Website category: auto
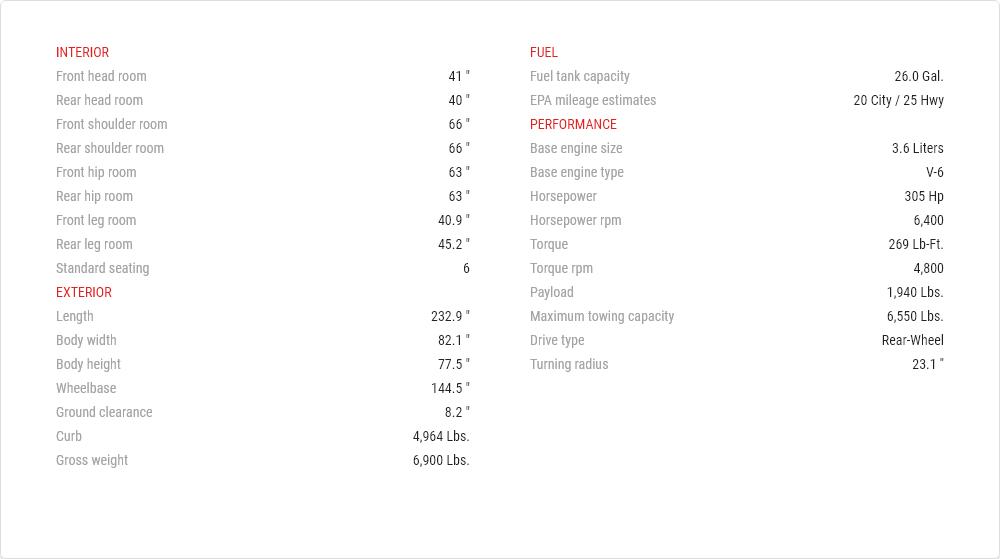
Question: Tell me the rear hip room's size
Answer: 63 "

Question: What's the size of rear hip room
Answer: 63 "

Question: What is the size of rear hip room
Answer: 63 "

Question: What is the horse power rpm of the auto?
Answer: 6,400

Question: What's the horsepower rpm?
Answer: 6,400

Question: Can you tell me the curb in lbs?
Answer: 4,964 lbs.

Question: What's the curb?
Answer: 4,964 lbs.

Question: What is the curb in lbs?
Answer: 4,964 lbs.

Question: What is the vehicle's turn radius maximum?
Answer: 23.1 ''

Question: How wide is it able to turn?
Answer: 23.1 ''

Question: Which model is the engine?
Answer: V-6

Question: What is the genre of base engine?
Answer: V-6

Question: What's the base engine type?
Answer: V-6

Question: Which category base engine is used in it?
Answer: V-6

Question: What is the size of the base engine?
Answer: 3.6 liters

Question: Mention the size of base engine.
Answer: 3.6 liters

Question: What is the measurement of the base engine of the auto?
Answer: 3.6 liters

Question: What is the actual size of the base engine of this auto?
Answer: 3.6 liters

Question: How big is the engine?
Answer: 3.6 liters

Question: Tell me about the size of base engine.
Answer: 3.6 liters

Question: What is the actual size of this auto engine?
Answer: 3.6 liters

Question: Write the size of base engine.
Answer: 3.6 liters

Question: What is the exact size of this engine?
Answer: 3.6 liters

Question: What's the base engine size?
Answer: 3.6 liters

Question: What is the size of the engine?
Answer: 3.6 liters

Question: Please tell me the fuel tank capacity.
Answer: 26.0 gal.

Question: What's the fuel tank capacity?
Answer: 26.0 gal.

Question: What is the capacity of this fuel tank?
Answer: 26.0 gal.

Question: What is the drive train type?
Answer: rear-wheel

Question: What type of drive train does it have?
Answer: rear-wheel

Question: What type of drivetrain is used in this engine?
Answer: rear-wheel

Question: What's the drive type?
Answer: rear-wheel

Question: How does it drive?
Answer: rear-wheel

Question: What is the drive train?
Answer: rear-wheel

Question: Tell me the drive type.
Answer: rear-wheel

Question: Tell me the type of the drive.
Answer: rear-wheel

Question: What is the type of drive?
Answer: rear-wheel

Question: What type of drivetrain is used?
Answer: rear-wheel

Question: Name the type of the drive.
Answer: rear-wheel

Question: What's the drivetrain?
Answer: rear-wheel

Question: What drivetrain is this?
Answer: rear-wheel

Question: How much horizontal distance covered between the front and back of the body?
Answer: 144.5 "

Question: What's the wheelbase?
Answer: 144.5 "

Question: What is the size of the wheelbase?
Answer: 144.5 "

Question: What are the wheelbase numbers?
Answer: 144.5 "

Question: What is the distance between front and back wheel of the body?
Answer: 144.5 "

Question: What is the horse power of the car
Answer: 305 hp

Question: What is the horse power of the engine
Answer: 305 hp

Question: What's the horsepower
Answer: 305 hp

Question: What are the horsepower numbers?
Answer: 305 hp

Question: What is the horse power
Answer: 305 hp

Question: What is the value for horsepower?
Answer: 305 hp

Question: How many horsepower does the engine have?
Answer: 305 hp

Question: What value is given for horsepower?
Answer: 305 hp

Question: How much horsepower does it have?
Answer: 305 hp

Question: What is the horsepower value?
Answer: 305 hp

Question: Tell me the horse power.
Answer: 305 hp

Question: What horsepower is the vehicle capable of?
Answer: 305 hp

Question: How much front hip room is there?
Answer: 63 "

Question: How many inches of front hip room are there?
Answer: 63 "

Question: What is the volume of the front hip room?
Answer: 63 "

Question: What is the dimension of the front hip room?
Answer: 63 "